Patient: sex M, age 60
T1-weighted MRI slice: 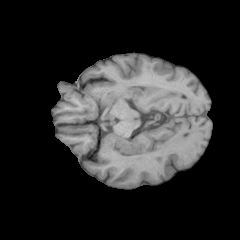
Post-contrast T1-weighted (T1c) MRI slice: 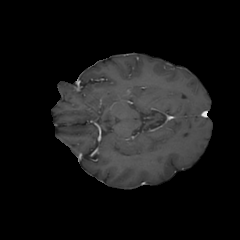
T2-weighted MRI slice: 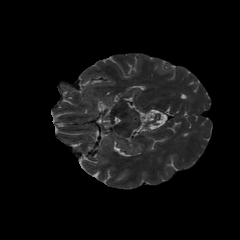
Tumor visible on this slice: no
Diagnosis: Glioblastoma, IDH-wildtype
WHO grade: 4